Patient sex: M
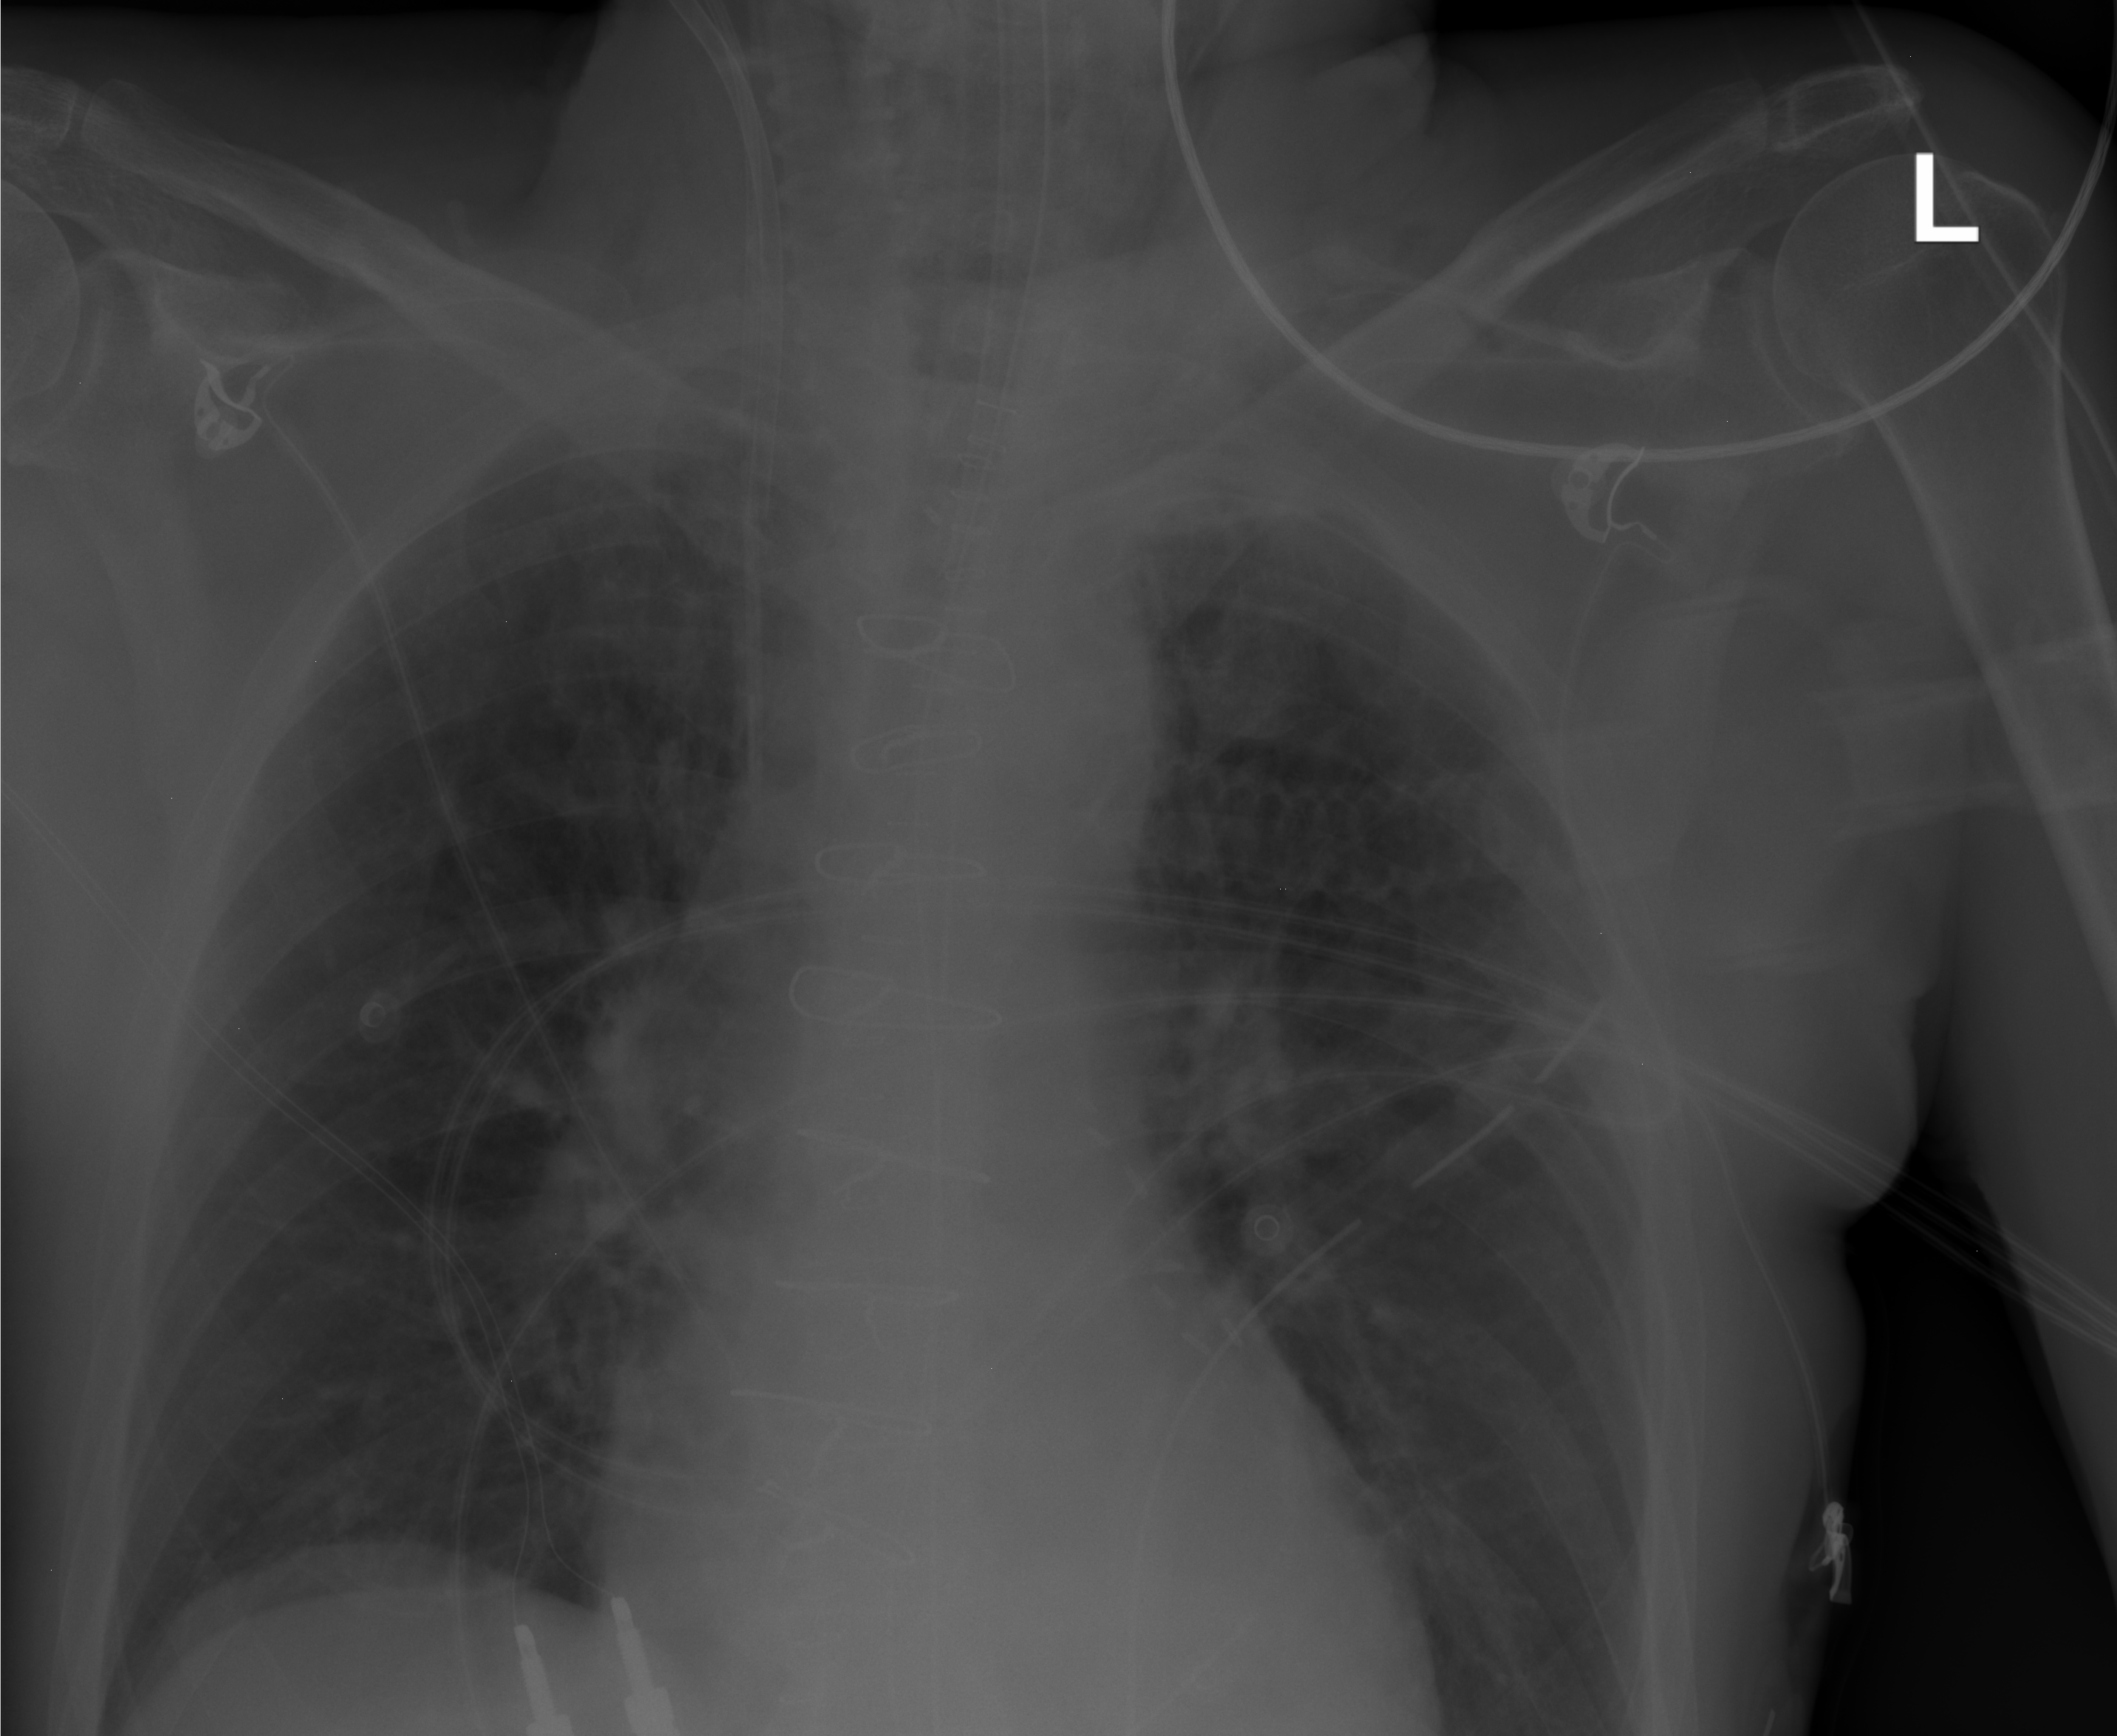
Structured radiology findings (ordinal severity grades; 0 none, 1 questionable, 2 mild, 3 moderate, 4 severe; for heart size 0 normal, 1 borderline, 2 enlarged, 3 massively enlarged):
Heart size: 1
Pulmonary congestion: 2
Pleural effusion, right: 0
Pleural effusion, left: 0
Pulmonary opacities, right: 0
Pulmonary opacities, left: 0
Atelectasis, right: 0
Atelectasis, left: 0